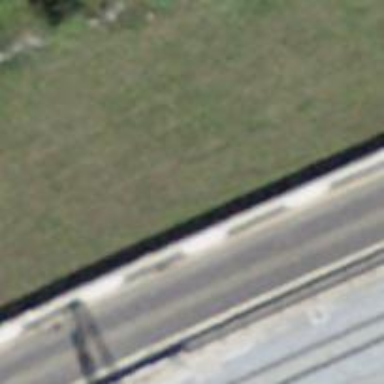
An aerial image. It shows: Retaining wall.